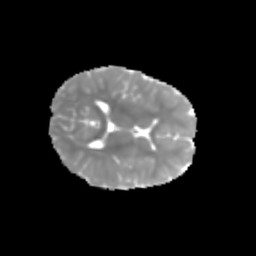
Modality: MD
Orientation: axial
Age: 6
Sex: female
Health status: healthy